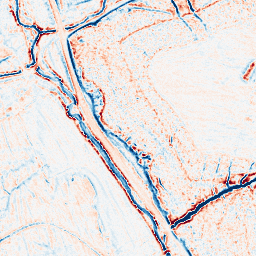
Category: edge_preserving
Decomposition family: bilateral
Decomposition parameters: d: 9
sigma_color: 50
sigma_space: 150
Upsampling method: bspline
Upsampling parameters: scale: 8
Upsampling scale: 8